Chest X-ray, PA view. Patient: 38 years old, sex F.
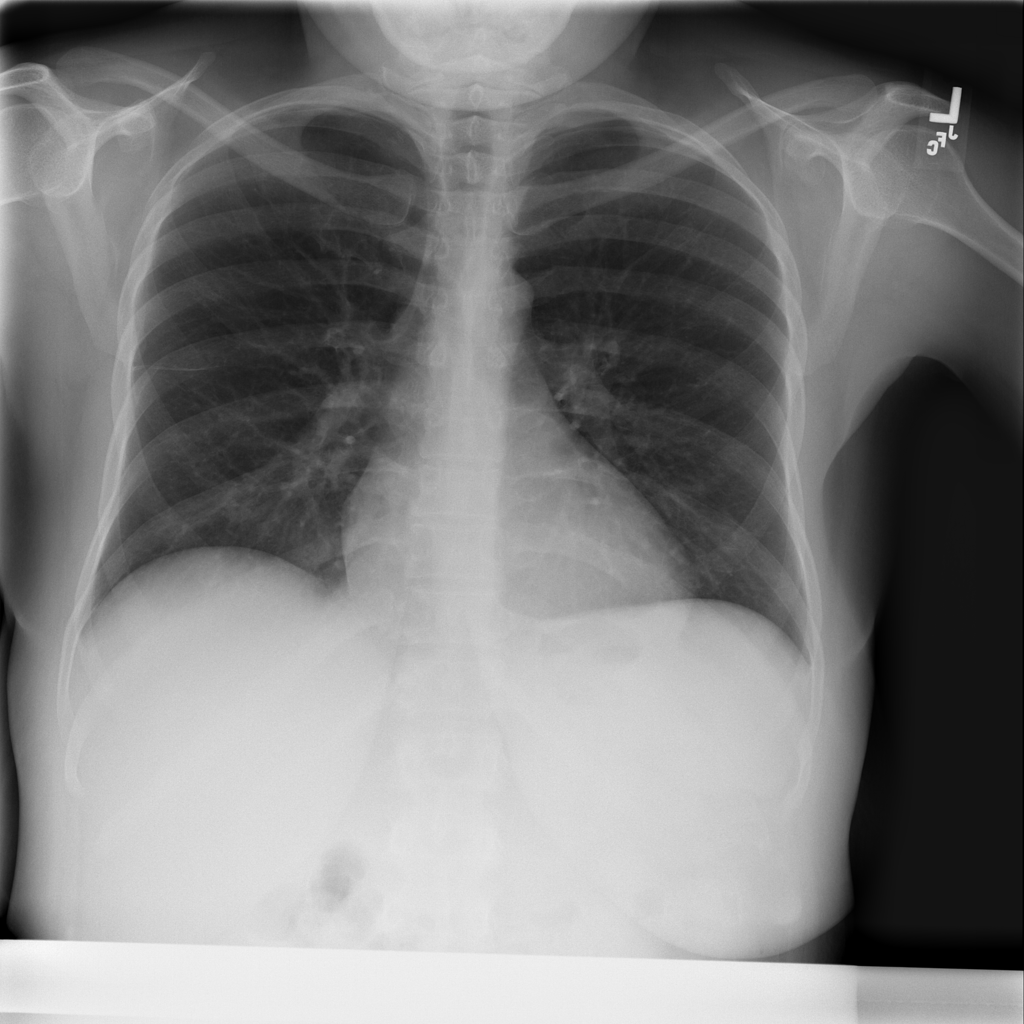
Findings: No Finding